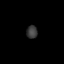
Tissue: lung
Cell type: T cells
Senescence score: 0.2266
Nuclear area (px): 139
Mean DAPI intensity: 57.799